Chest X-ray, PA view. Patient: 48 years old, sex F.
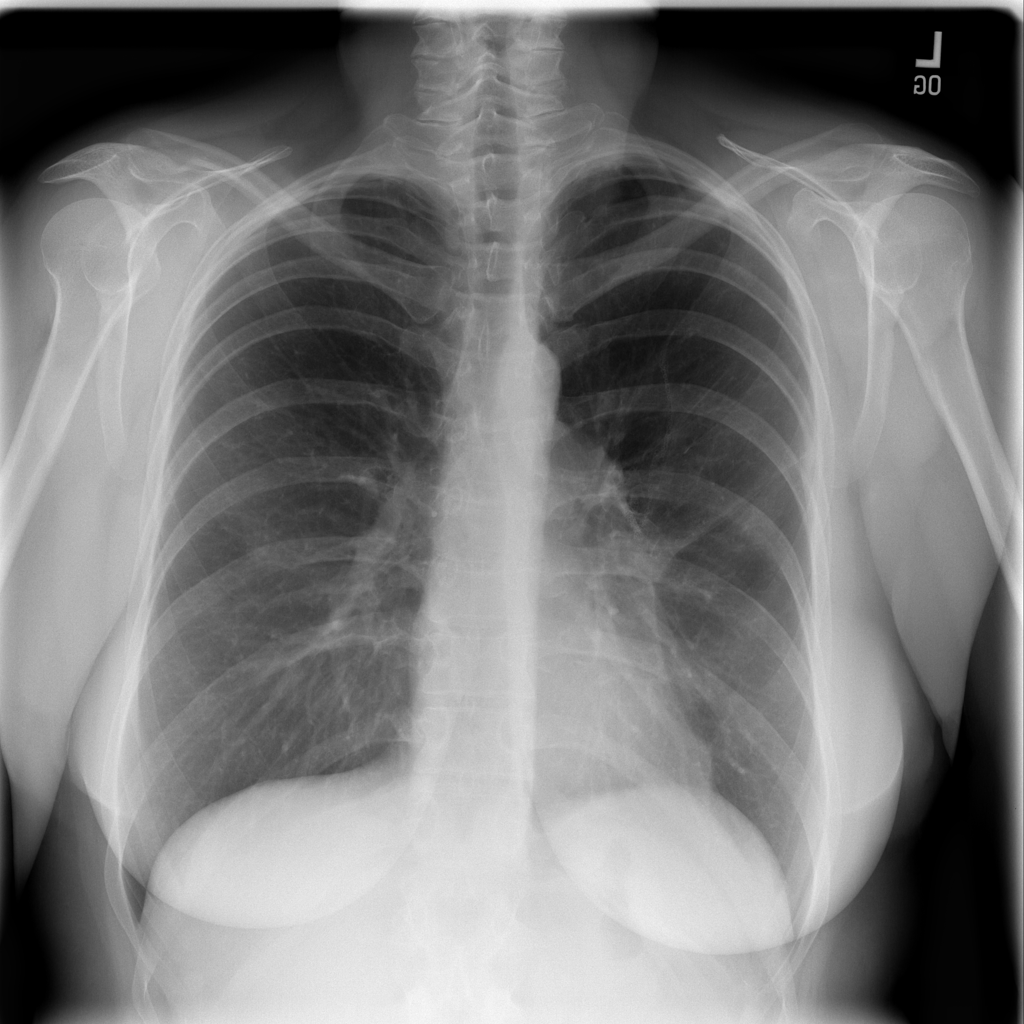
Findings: Atelectasis